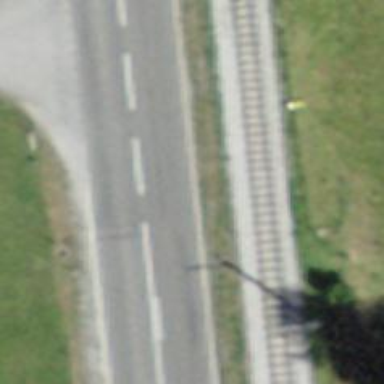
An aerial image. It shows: Secondary road.